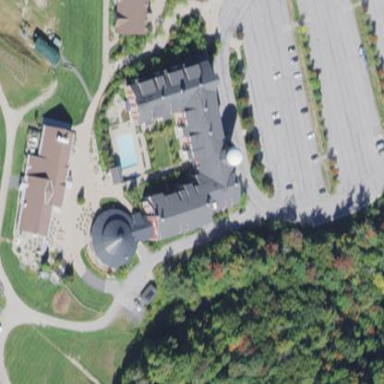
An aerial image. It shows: Hotel building.